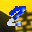
Label: 2